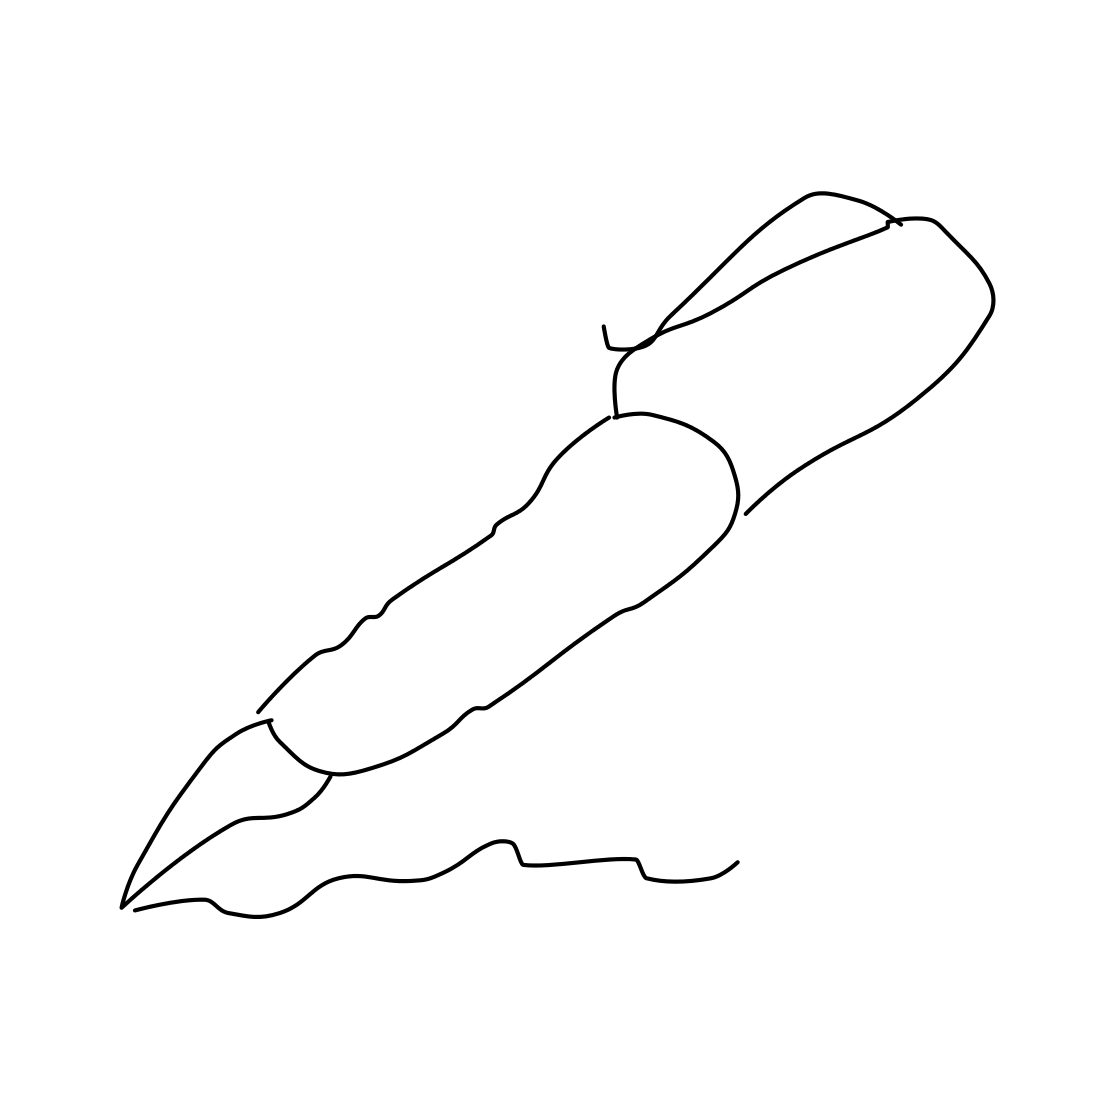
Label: pen